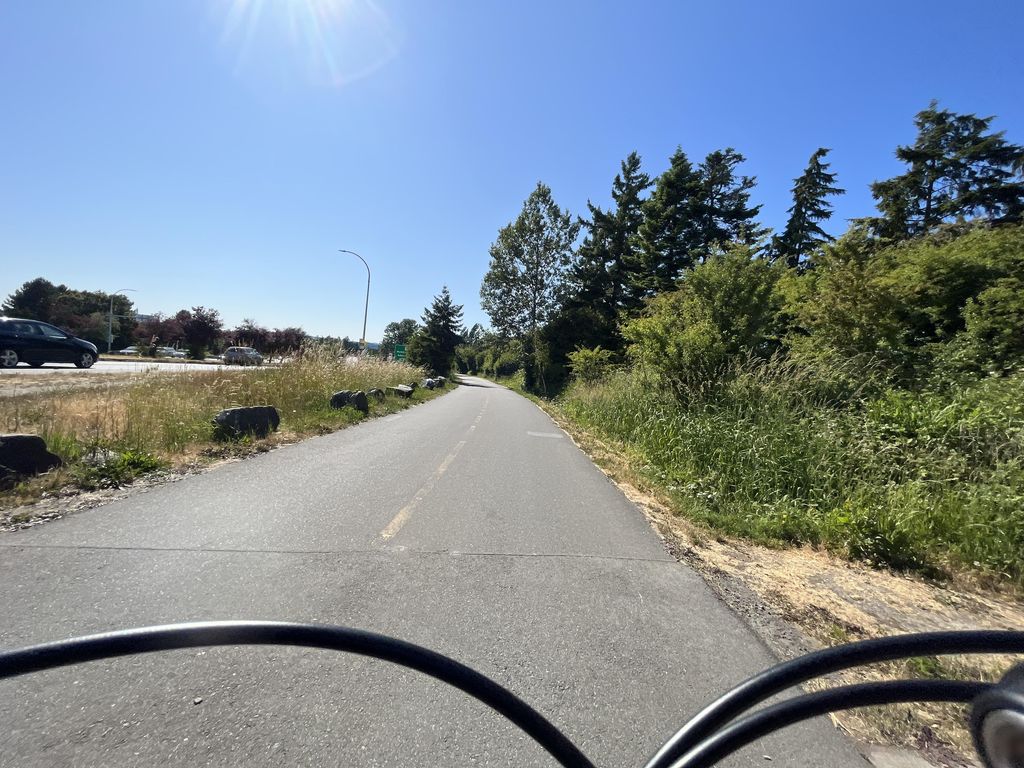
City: victoria